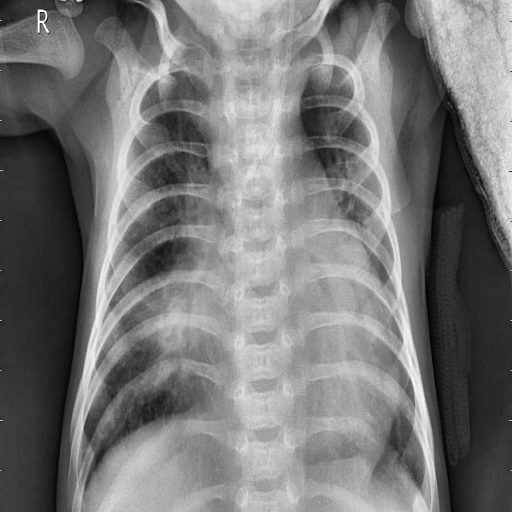
Finding: PNEUMONIA